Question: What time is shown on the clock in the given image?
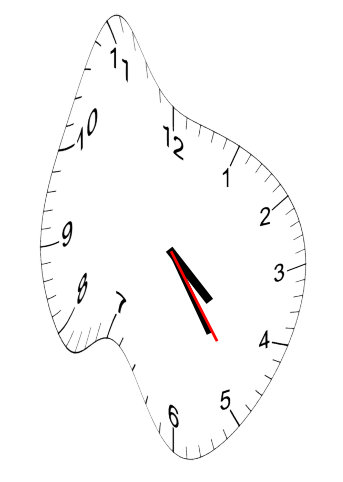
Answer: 04:24:24